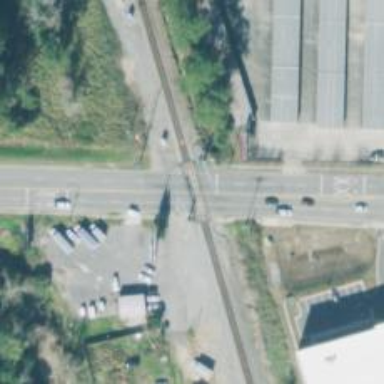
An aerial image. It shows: Level crossing on the railway with lights.